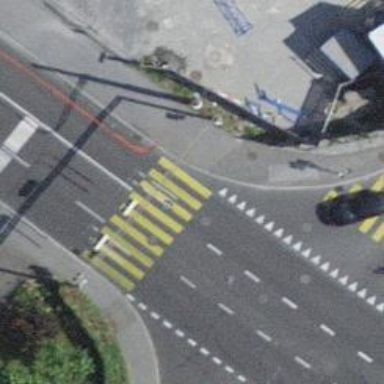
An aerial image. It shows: Kerb barrier.